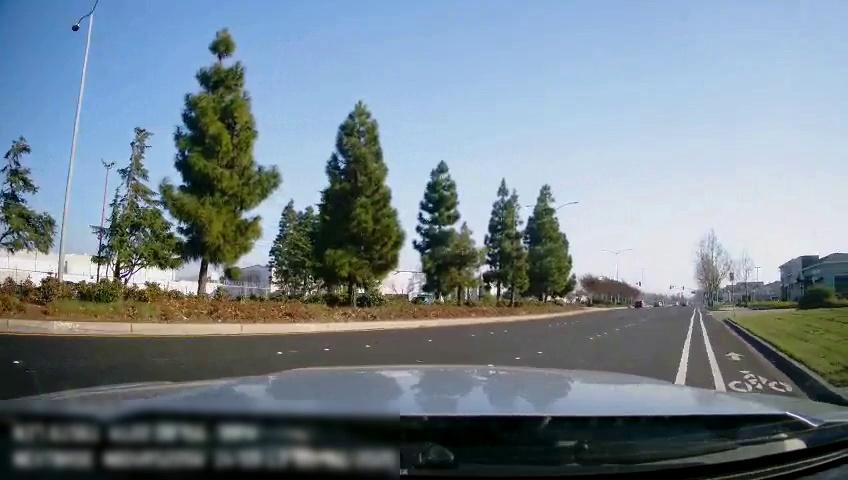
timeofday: Day
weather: Sunny
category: Drivable Space
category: Lanes | Alternate Lane
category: Lanes | Current Lane
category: Lanes | Current Lane
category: Lanes | Alternate Lane